Interaction volume radius: 10 \u00c5
Interaction volume height: 20 \u00c5
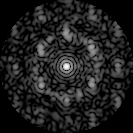
Disorder parameter: 0.6785